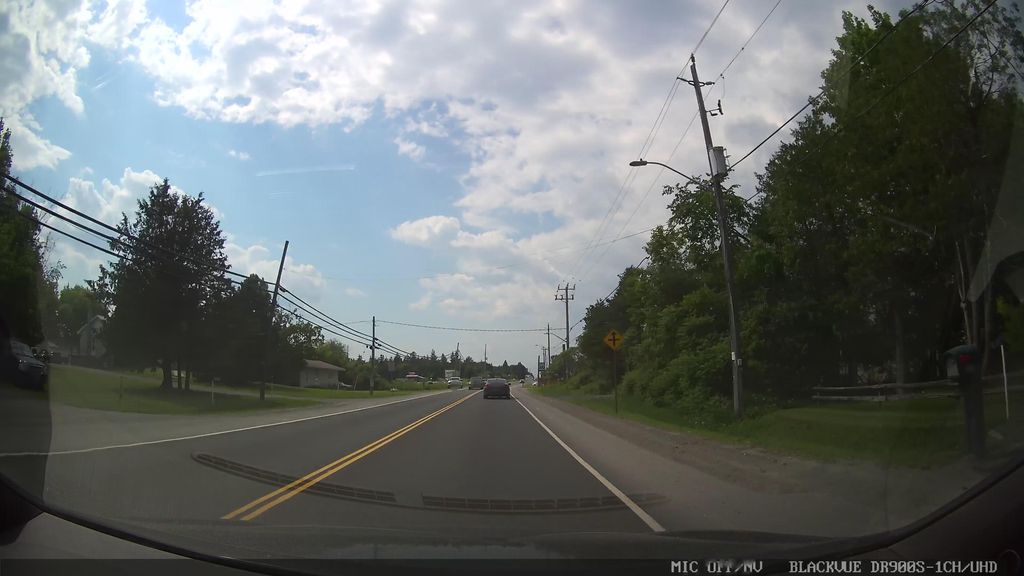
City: ottawa-gatineau